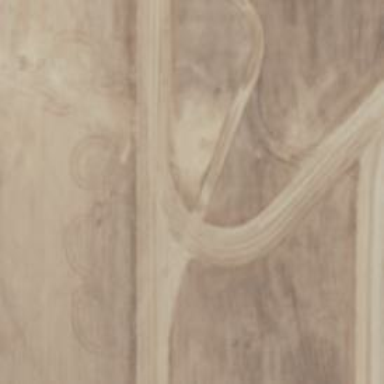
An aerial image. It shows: Raceway road.